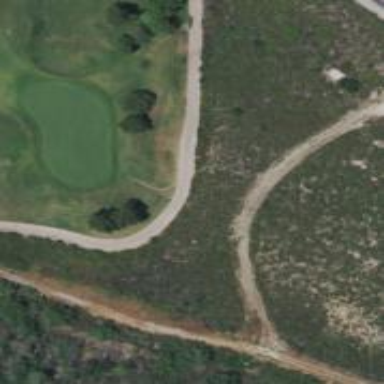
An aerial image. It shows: Service road used as golf cart path.